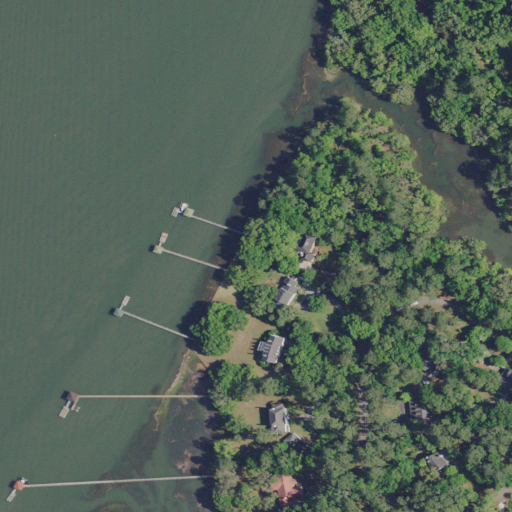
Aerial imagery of beach in South Carolina named Burckmyers Beach containing open water, evergreen forest, herbaceous wetlands, open development, and woody wetlands